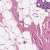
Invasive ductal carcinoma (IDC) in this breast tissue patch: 0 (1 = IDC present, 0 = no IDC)